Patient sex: M
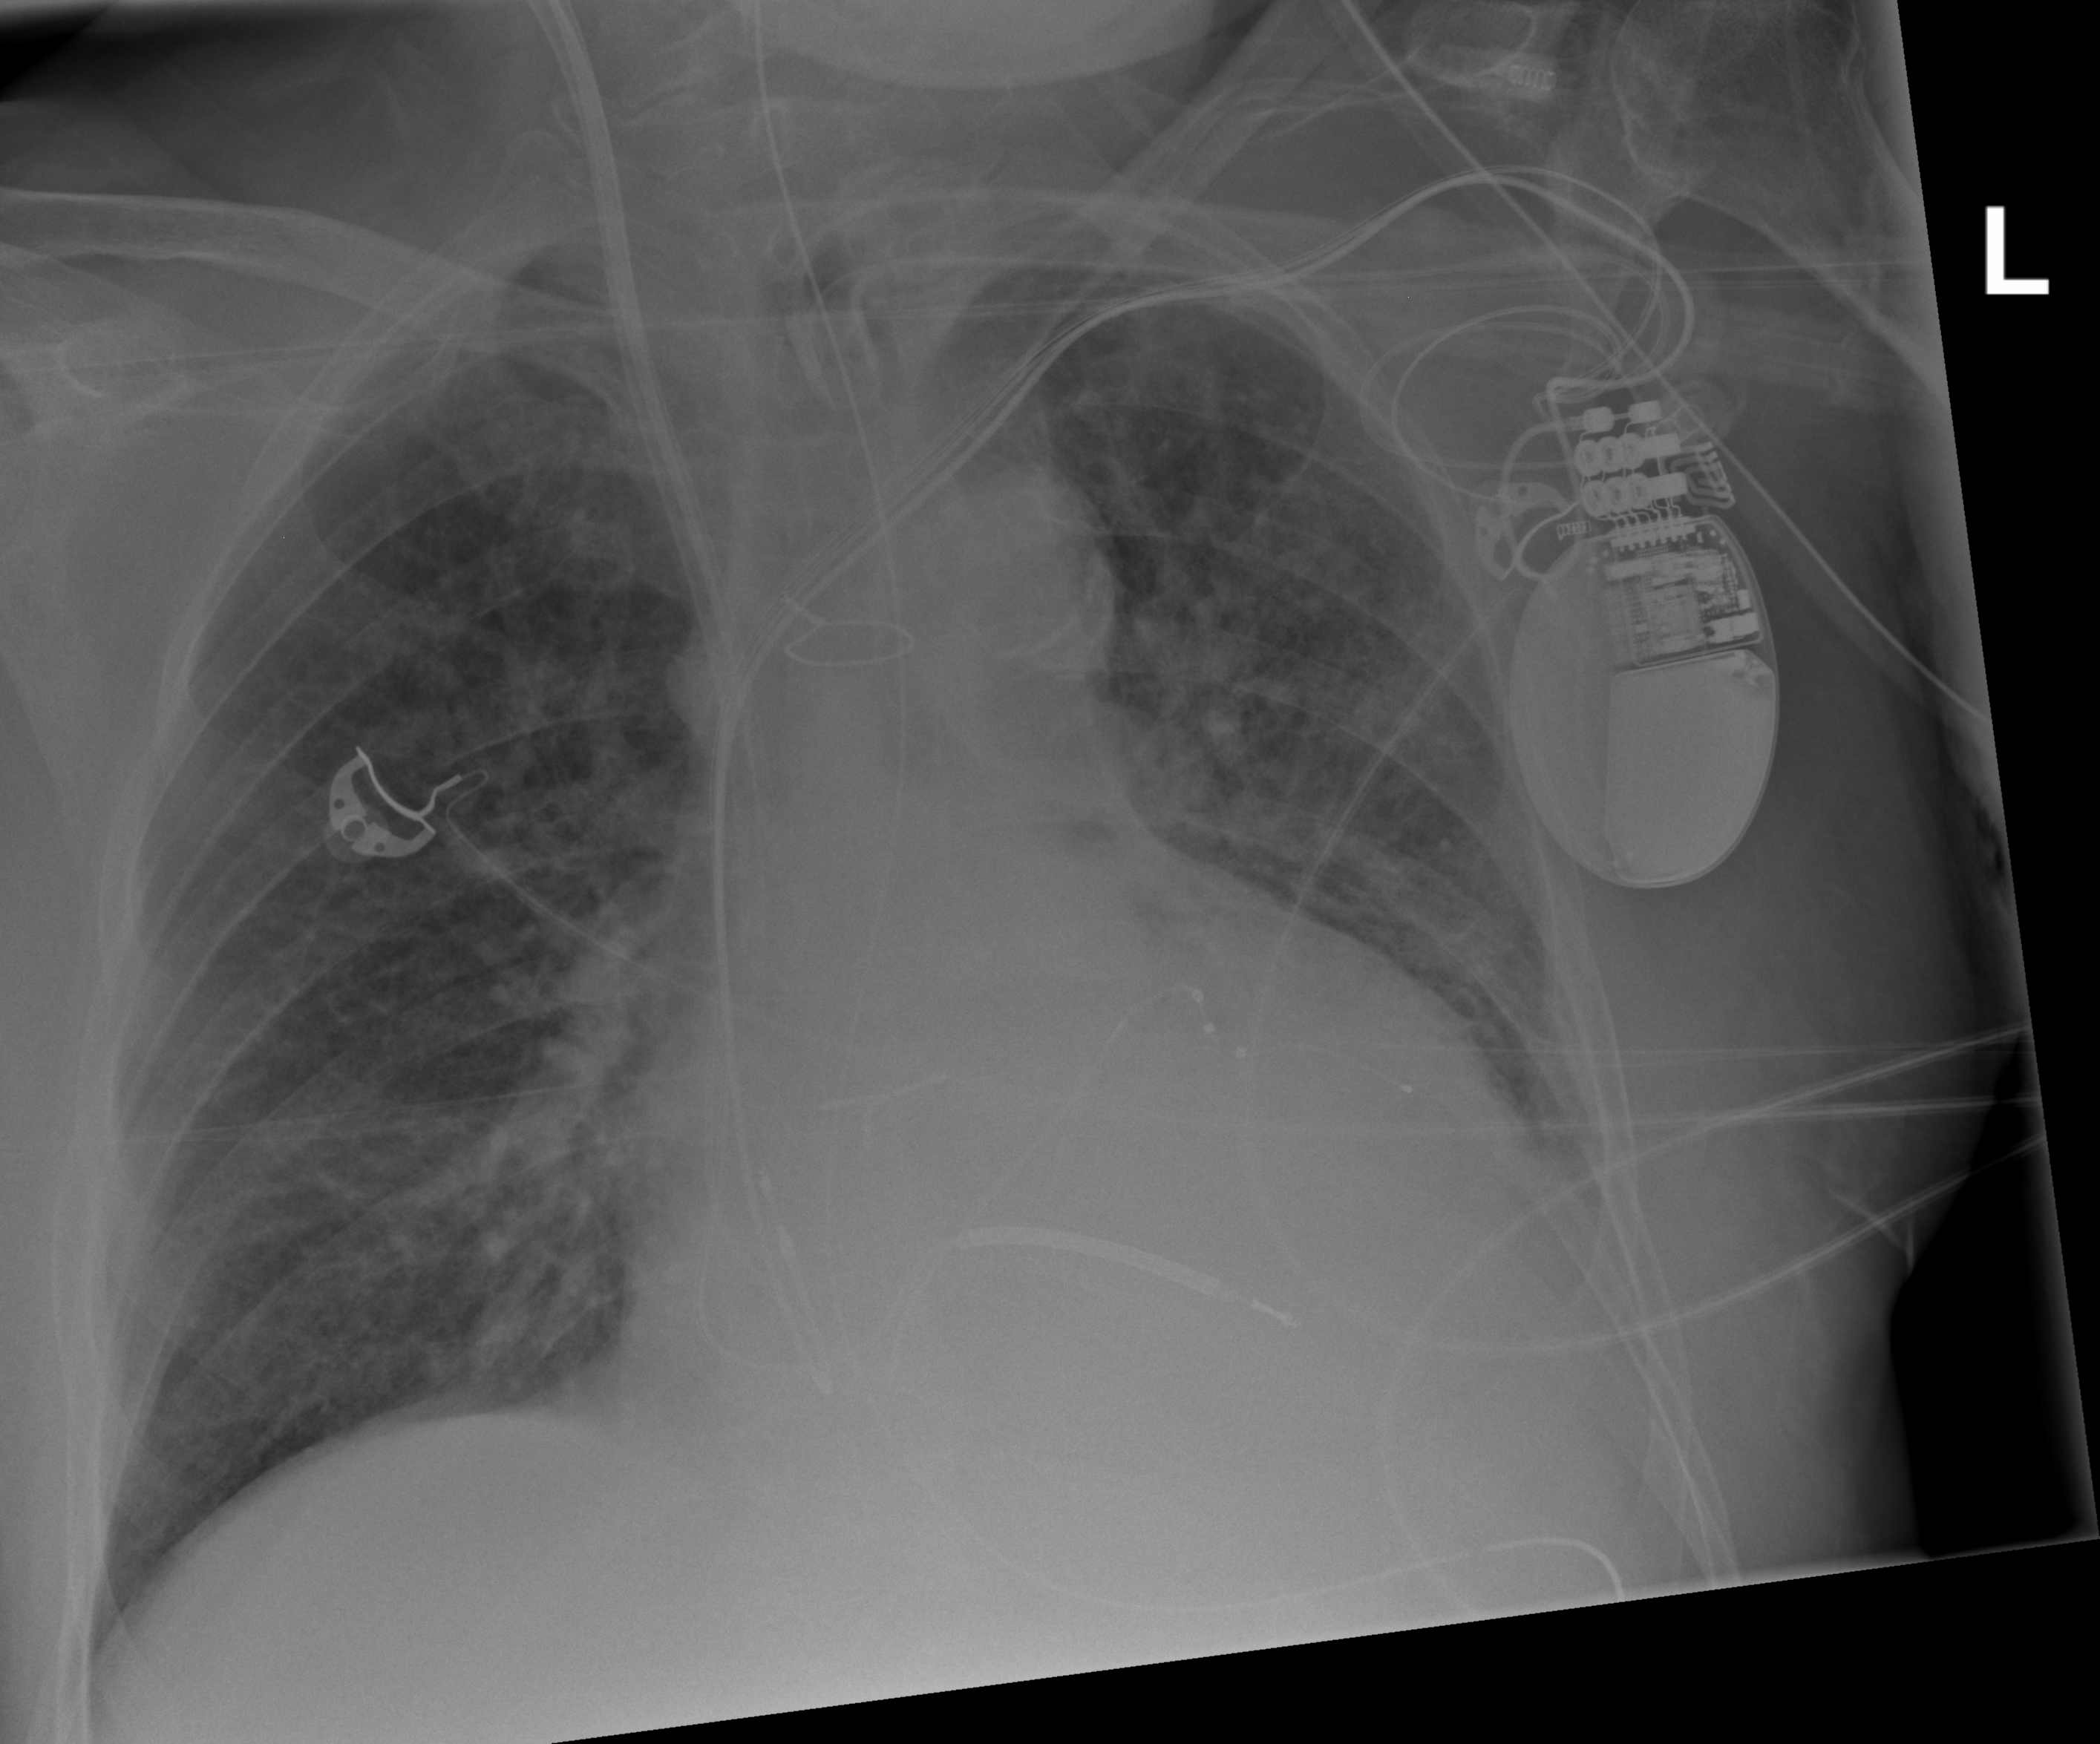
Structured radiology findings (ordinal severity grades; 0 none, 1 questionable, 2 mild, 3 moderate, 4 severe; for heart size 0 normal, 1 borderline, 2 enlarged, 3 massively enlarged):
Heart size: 2
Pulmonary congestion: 2
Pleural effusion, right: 0
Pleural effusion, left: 2
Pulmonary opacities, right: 2
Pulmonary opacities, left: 0
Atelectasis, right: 0
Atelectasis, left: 2